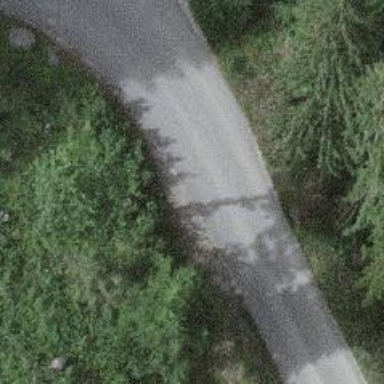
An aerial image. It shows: Unclassified road with grade 2 tracktype.